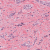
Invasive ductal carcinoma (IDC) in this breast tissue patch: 0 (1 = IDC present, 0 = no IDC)